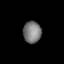
Tissue: lung
Cell type: Fibroblasts
Senescence score: 0.5495
Nuclear area (px): 388
Mean DAPI intensity: 120.51